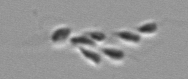
Label: Dinobryon